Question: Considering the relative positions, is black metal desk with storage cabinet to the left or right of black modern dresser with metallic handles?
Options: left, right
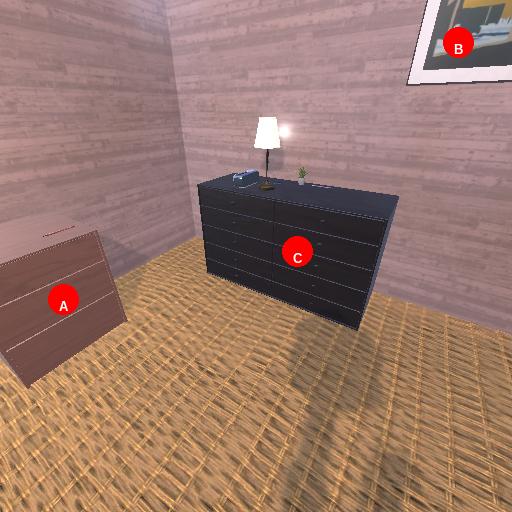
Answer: left